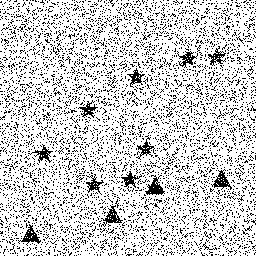
Squares: 0
Triangles: 4
Stars: 8
Total shapes: 12